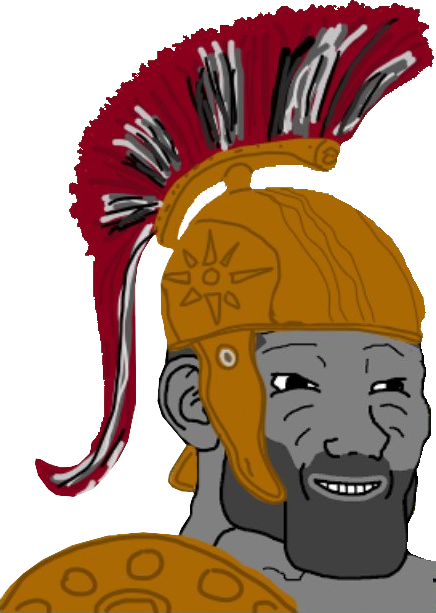
Label: 5_Grey_Chad